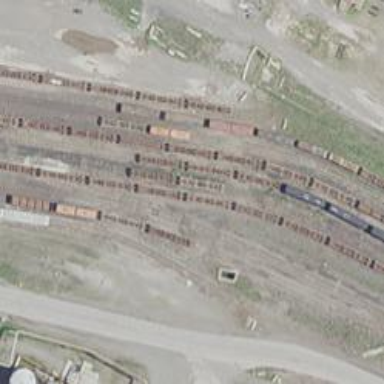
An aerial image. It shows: Rail spur service.